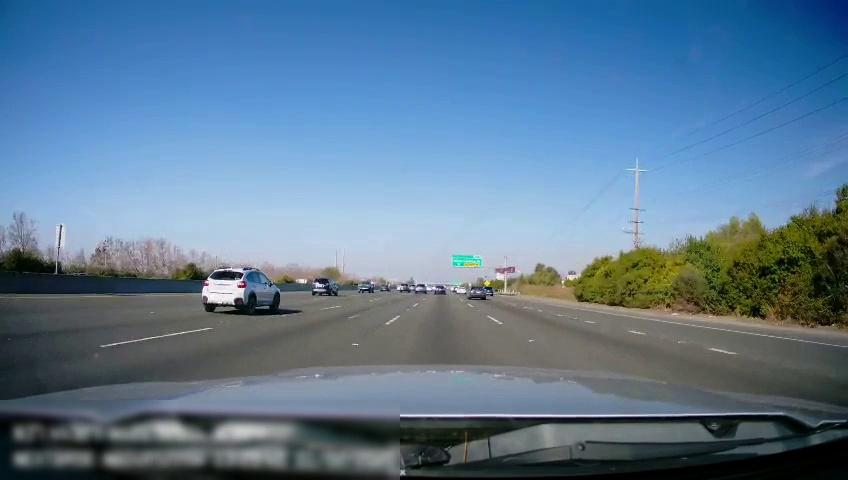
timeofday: Day
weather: Sunny
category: Drivable Space
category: Vehicles | Car
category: Vehicles | Car
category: Vehicles | Car
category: Vehicles | Car
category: Vehicles | Car
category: Vehicles | SUV
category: Vehicles | Car
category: Vehicles | SUV
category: Vehicles | Truck
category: Vehicles | SUV
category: Vehicles | SUV
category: Lanes | Current Lane
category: Lanes | Current Lane
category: Lanes | Alternate Lane
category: Lanes | Alternate Lane
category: Lanes | Alternate Lane
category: Lanes | Alternate Lane
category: Lanes | Alternate Lane
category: Traffic | Signs